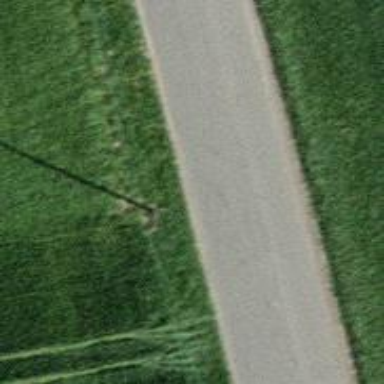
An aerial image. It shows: Power pole.